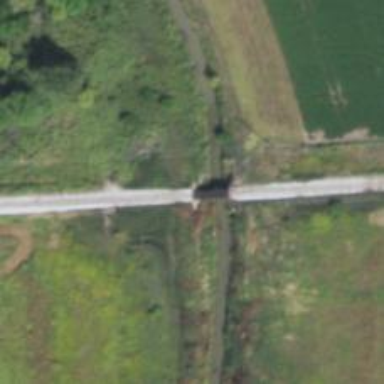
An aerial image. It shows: Railway bridge.